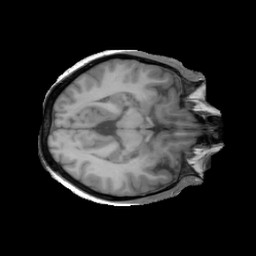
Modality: T1w
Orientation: axial
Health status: ill
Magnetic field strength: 3 T